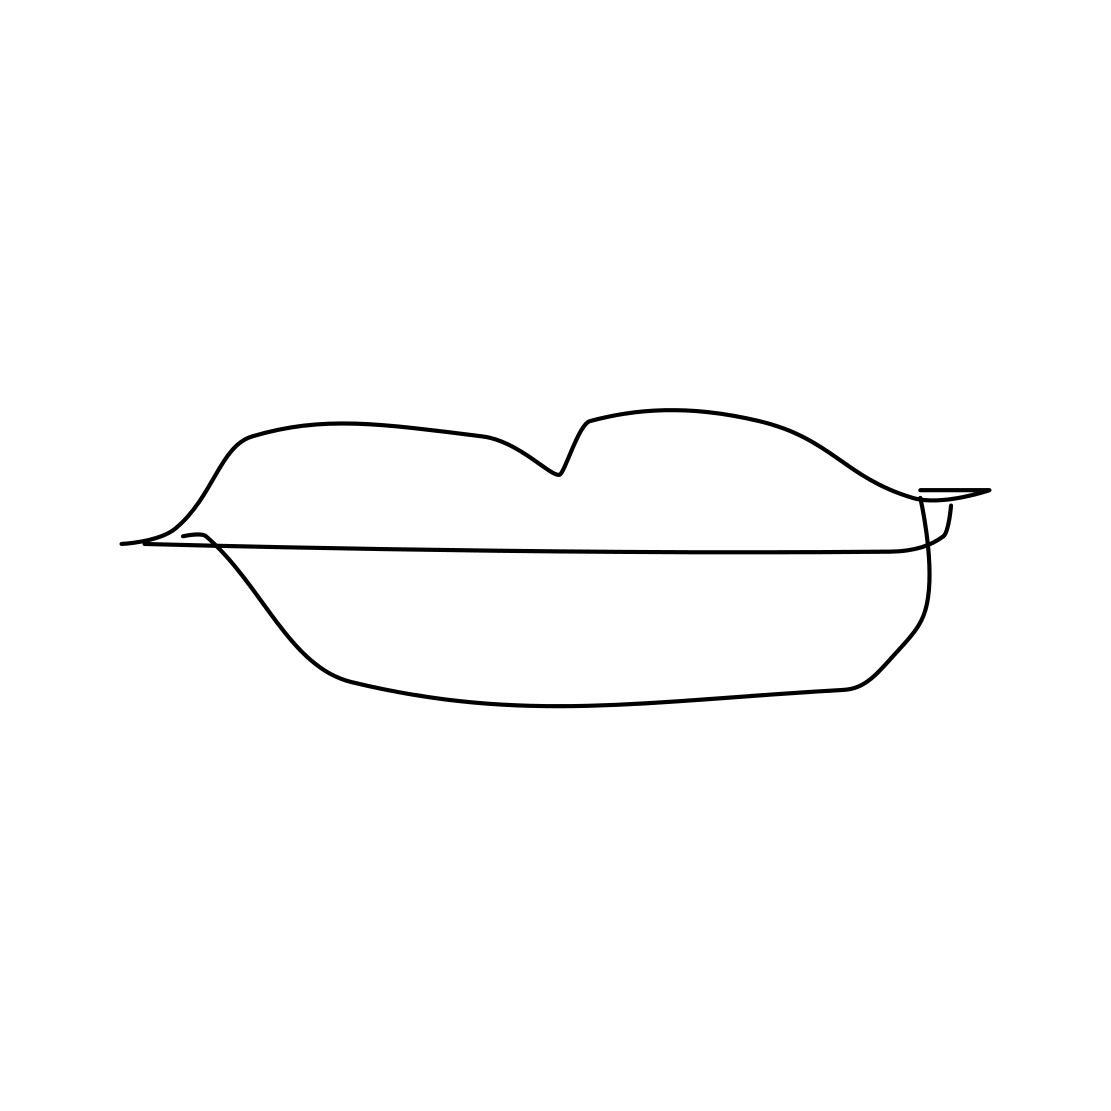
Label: mouth